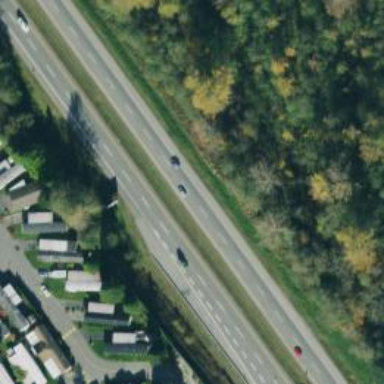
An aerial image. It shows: Motorway junction.